Question: I have a problem with chrome: when I insert an incomplete date in an input date, like "12/dd/yyyy" and I submit the form, chrome shows me an error like
> Please enter a valid value. The field is incomplete or has an invalid date

Anyone knows how to remove this error and show a custom error with jquery or js, like: "ERROR: The date you entered is not valid"?
Sorry for my english and thanks in advice.
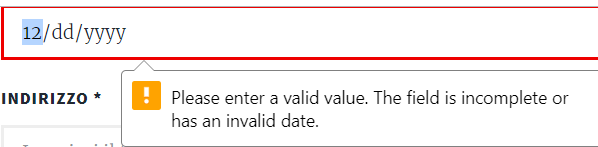
Answer: You should use 'novalidate'. It prevents the automatic browser validation when submitting a form.
This form will not submit if the input is invalid:
'''
<form action="#">
<input type="date"/>
<input type="submit"/>
<form>
'''
This form will submit even if the input is invalid:
'''
<form action="#" novalidate>
<input type="date"/>
<input type="submit"/>
<form>
'''